Interaction volume radius: 10 \u00c5
Interaction volume height: 20 \u00c5
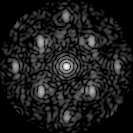
Disorder parameter: 0.4429